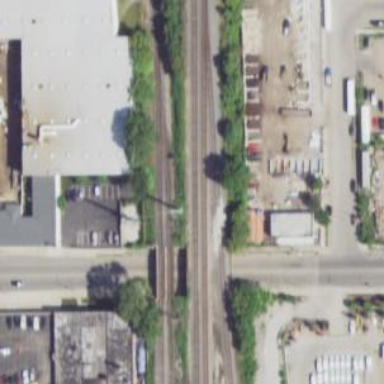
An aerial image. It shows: Railway siding for service.